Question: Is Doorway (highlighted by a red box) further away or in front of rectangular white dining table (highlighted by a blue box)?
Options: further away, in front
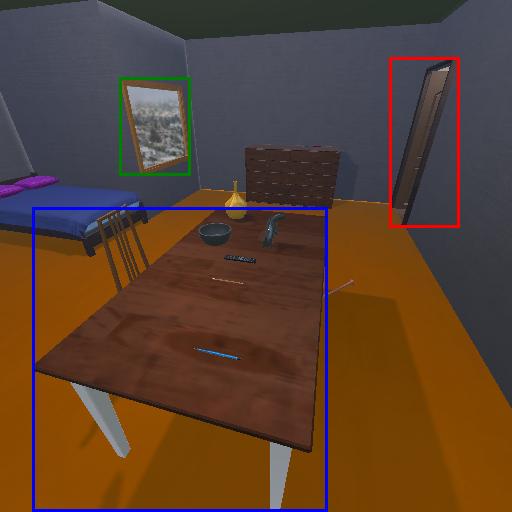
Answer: further away